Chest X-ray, AP view. Patient: 10 years old, sex F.
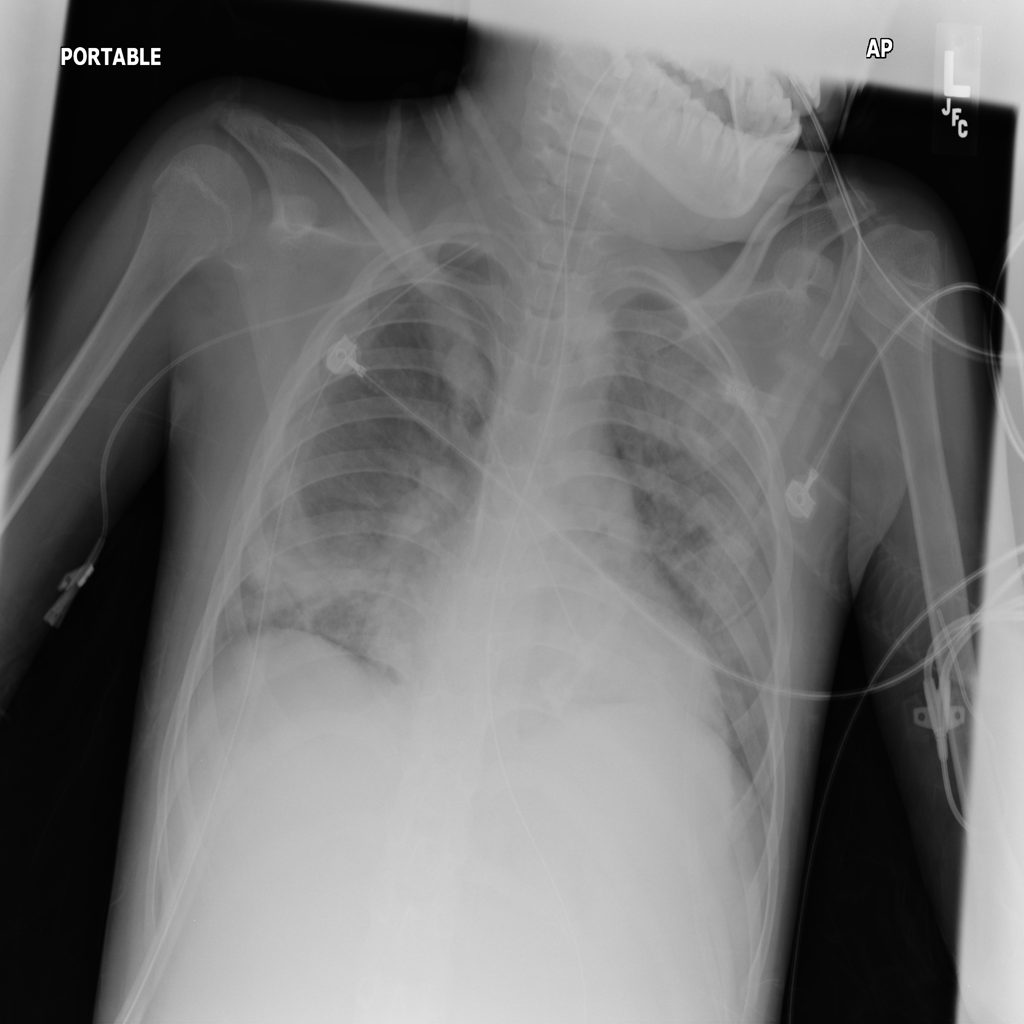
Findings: No Finding